Question: To do things with the Facebook API/SDK a developer can easily create an app account on <URL> for his/her project or 'localhost'/'http://localhost' for local development.
### Problem:
Applications are often developed on remote IP-based servers. But Facebook blocks IPs in the form, says IPs are "not valid". How to use the Facebook app creation form with an IP (or how to override this issue)?
To make clear what we are talking about: A screenshot of the form (it's in german, sorry).

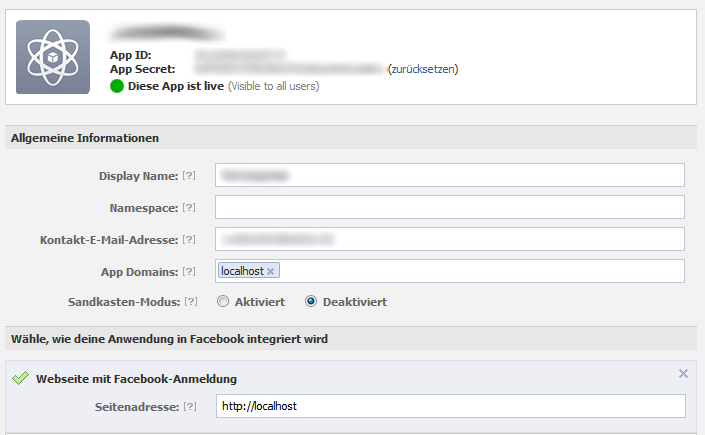
Answer: You'll need to use a service of free Dynamic DNS like no-ip or DDNS to manage translating a domain (something.domain.com) to your public IP Address.